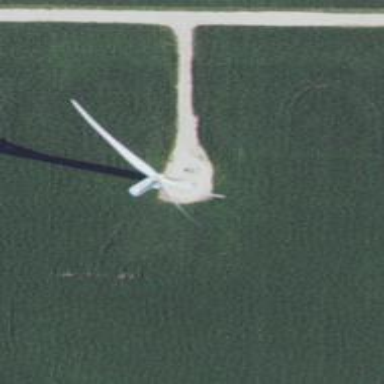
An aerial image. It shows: Wind generator using horizontal axis wind turbines.